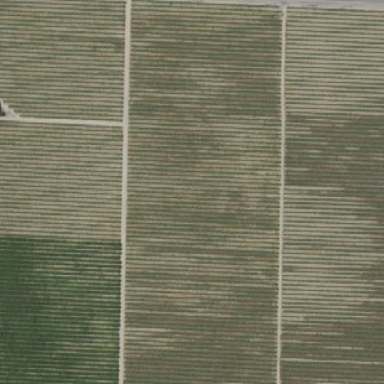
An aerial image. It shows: Beautiful vineyard in the countryside.